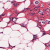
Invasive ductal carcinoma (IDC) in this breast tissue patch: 1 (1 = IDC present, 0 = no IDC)